Question: I have distributed turtles on the world having size 'x' and I wish to increase their size to 'y' but the I want to keep their location of their lower further point same (Check figure below). How can one accomplish this?
EDIT:
I wished to write a procedure that could be applicable for all turtle heading, that is if the turtle is heading 0 or 90 or 45. Direct math in such case could be complicated.

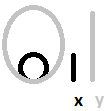
Answer: As Seth said, this should be relatively straight forward math. If you don't want to do the math, though, and this is only for visual purposes, you could make a new turtle shape, where the "bottom" of the shape is actually at the center. Then, when turning, it will like the turtle is turning around their bottom. When changing size, again, the "bottom" will stay in the same place.